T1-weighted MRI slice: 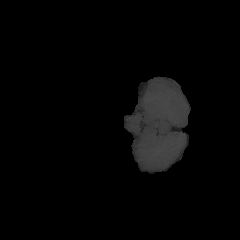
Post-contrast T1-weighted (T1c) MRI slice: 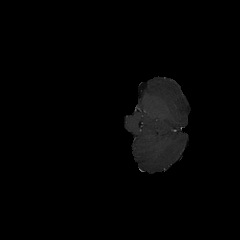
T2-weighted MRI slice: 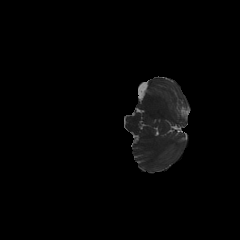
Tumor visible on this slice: no